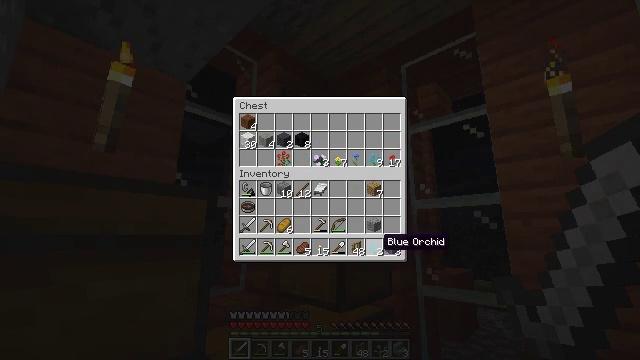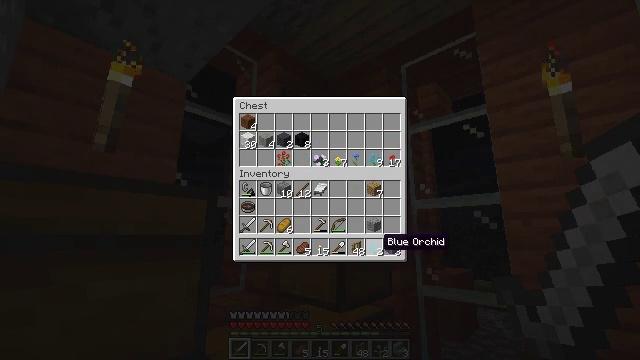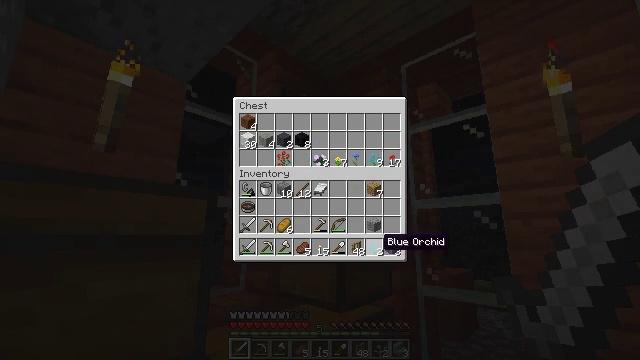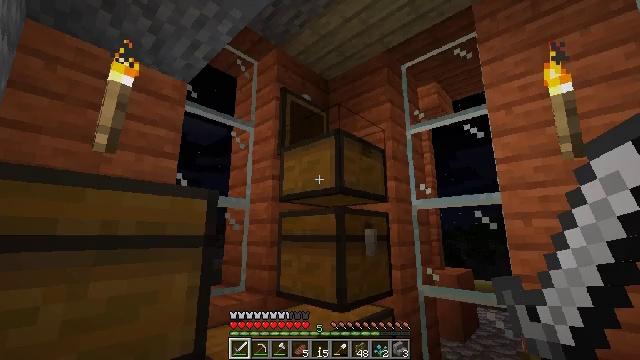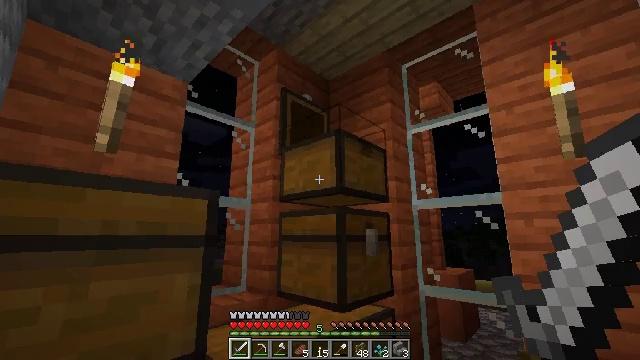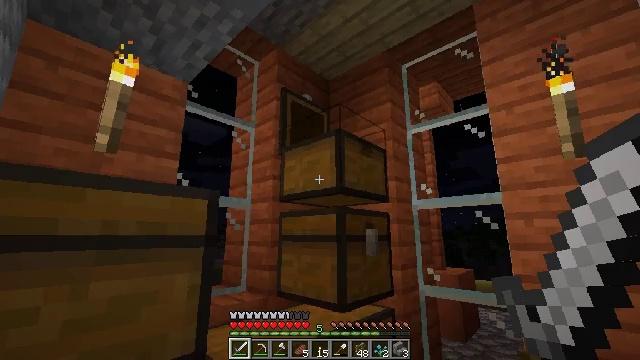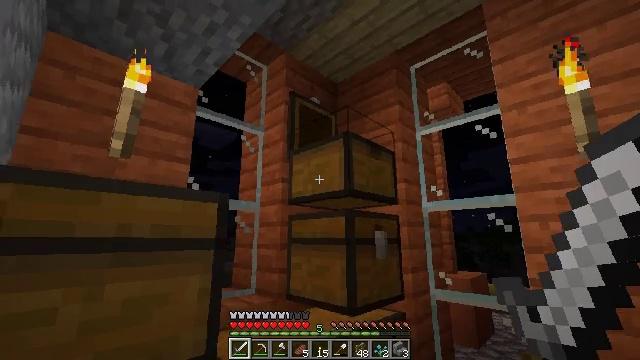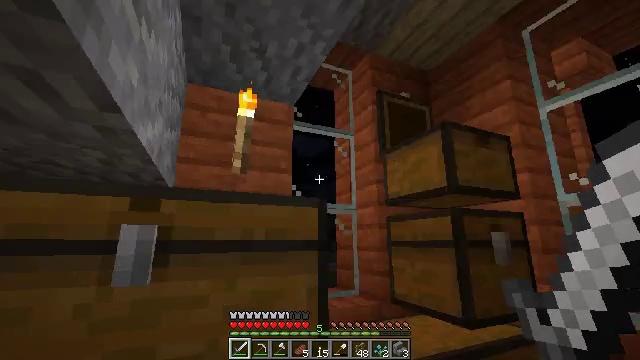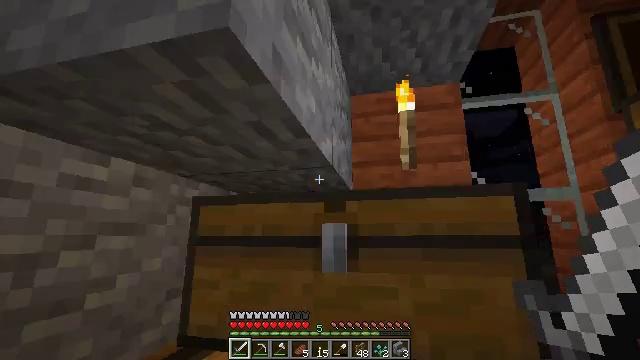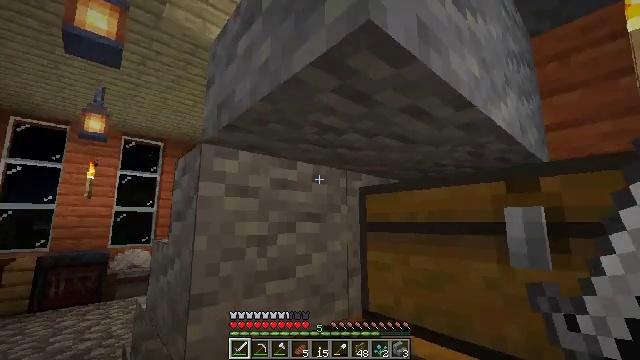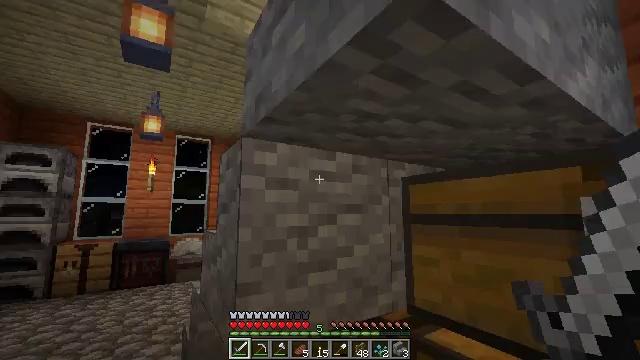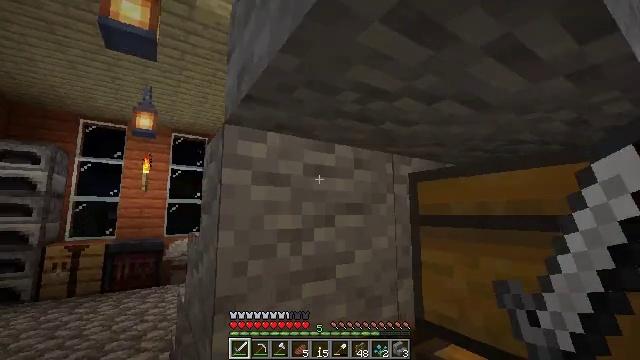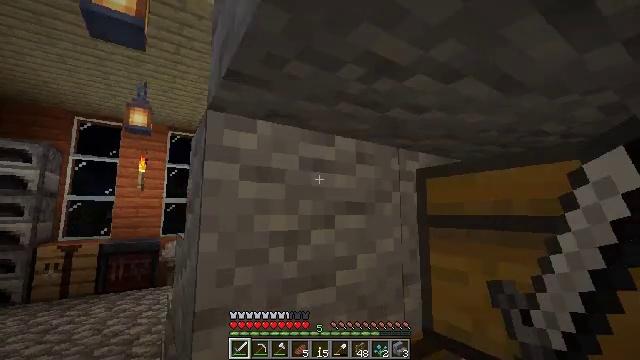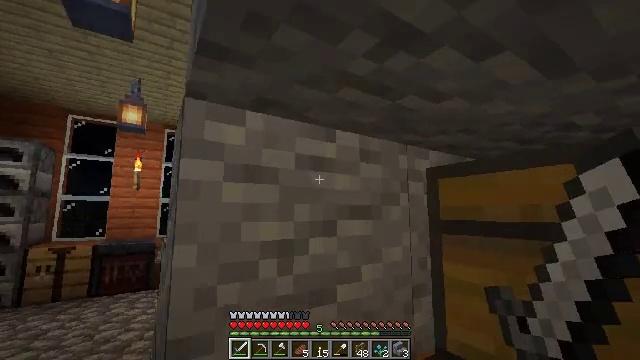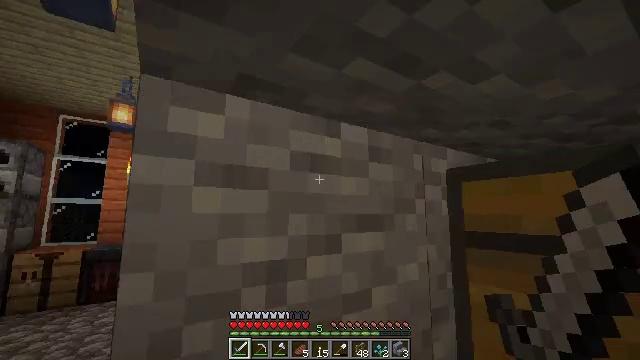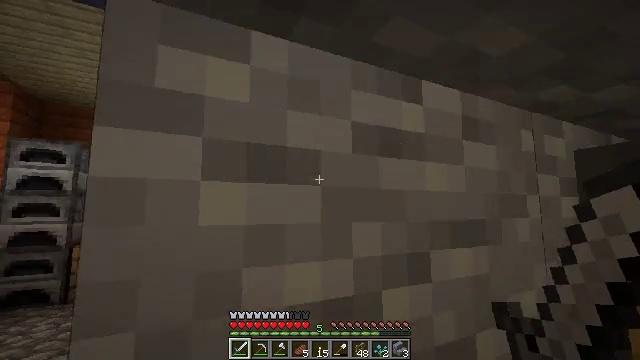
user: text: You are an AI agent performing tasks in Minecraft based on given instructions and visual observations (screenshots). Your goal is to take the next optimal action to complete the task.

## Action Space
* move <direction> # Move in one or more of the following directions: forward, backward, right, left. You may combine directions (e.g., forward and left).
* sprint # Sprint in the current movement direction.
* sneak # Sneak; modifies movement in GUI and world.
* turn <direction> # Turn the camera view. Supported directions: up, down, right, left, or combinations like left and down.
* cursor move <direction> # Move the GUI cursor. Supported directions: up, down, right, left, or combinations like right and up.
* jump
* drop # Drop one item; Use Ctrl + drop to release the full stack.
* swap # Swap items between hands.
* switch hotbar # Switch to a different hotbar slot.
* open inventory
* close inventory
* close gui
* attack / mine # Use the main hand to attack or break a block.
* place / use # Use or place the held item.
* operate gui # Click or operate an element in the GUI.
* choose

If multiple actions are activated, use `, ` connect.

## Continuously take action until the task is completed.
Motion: motion action
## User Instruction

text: Transform items into light blue dye.
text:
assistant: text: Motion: no_op
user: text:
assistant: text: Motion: no_op
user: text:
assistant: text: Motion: no_op
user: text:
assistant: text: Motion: no_op
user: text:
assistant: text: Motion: no_op
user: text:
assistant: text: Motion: turn left
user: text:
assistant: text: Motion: turn left
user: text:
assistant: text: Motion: turn left
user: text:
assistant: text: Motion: turn left and down
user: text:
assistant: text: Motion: move forward, turn left and down
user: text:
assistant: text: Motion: move forward
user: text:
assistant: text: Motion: move forward
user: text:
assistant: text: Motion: move forward
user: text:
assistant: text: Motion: move forward
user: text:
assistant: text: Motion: move forward and move left, turn left and down
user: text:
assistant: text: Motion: move forward and move left, turn left and down
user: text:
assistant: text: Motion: move forward and move left, turn left
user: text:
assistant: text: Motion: move forward, turn right and down
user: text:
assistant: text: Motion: move forward, turn right and down
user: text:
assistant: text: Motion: turn right and down
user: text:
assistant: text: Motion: turn right and down
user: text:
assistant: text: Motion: turn right and down
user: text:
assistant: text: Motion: turn right and down
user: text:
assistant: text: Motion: turn right and down
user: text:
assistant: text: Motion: turn right
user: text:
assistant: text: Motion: move back, turn right and up
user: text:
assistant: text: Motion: move back, turn right and up
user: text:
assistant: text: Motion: move back, turn up
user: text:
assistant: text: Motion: move back
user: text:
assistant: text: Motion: no_op